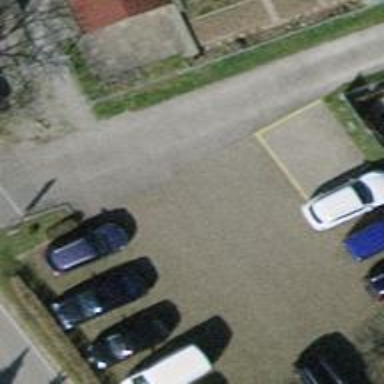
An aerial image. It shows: Parking aisle with grass paver surface.